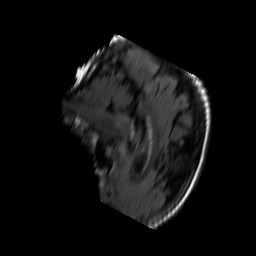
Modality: FLAIR
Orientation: sagittal
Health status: ill
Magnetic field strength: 3 T